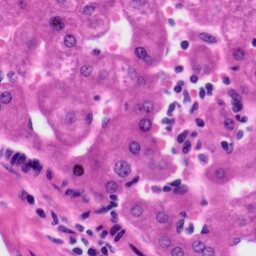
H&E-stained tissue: Liver